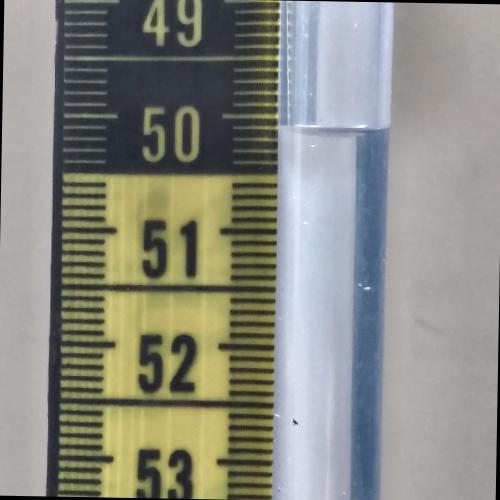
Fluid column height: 50.1 cm